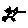
Label: bird